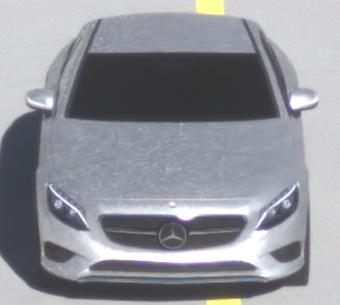
Make: Mercedes-Benz
Model: S 400 Coupé
Detailed model: S-Class (217) Coupé
Model produced from: 2015/10
Model produced until: 2017/09
Doors: 2
Color: white
Road condition: dry road
Daytime: morning or afternoon
Contrast: high contrast